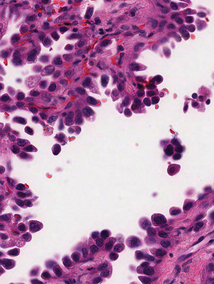
Tumor epithelial tissue: yes
Tumor-associated stroma tissue: yes
Normal tissue: no